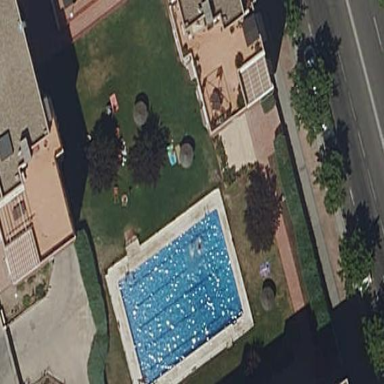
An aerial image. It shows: Swimming pool located in leisure land.